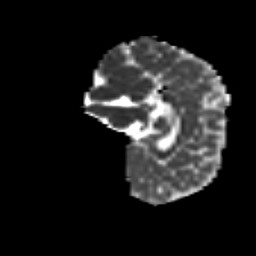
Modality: MD
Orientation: sagittal
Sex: female
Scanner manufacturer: siemens
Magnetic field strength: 3 T
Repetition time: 5 s
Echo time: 0.071 s